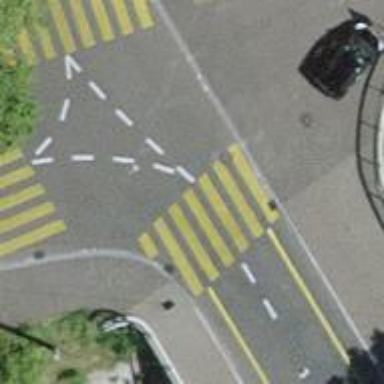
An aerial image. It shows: Uncontrolled zebra crossing.